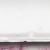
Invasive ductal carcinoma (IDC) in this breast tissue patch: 0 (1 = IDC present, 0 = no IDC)